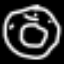
Label: donut